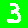
Digit: 3